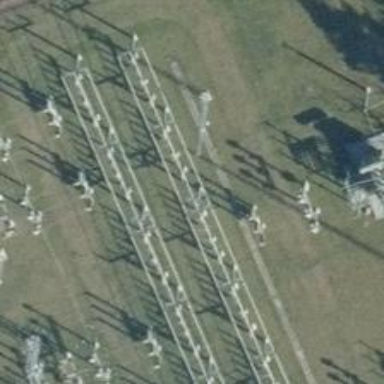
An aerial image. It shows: Power line with three cables in bay configuration.